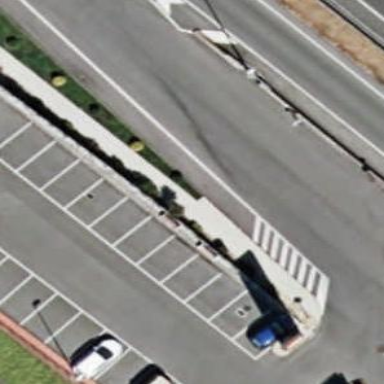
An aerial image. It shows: Parking area with asphalt surface.